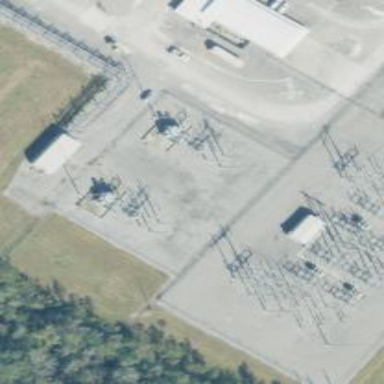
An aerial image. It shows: Switch used for power control.